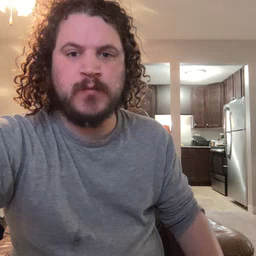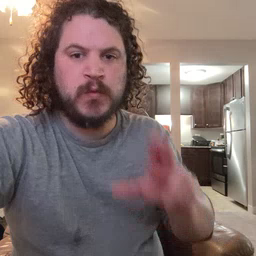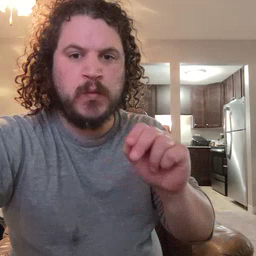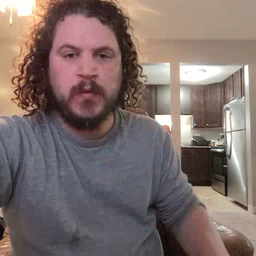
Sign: no